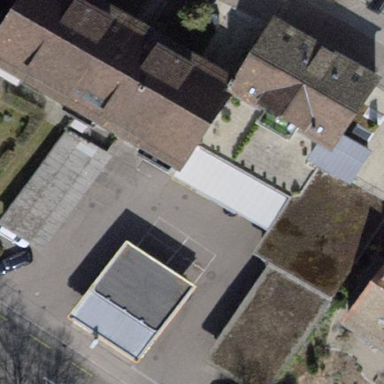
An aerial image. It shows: Car shop building.